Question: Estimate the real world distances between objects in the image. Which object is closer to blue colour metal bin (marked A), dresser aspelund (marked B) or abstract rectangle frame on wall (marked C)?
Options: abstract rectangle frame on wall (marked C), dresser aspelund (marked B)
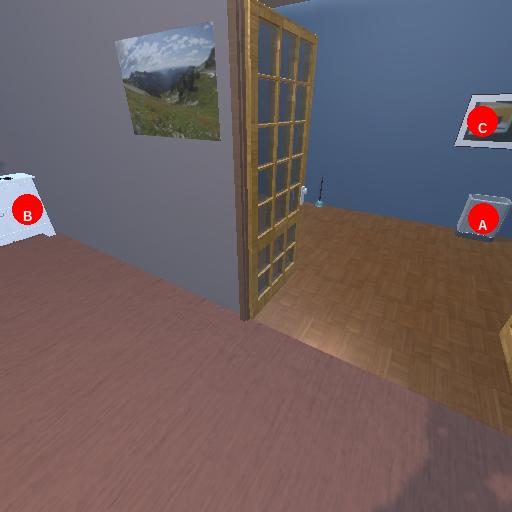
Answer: abstract rectangle frame on wall (marked C)